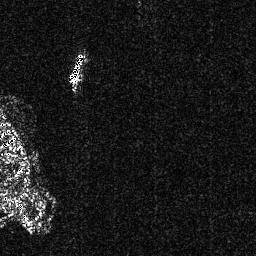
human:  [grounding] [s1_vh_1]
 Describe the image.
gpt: In the satellite image, there is  <ref>1 medium ship </ref> <box>[[26, 19, 33, 32, 0]]</box> located at top left.